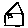
Label: house